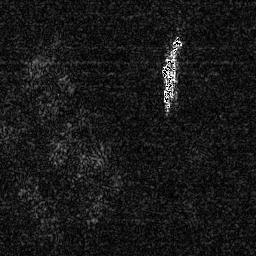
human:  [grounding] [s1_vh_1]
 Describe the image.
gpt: In the satellite image, there is  <ref>1 large ship </ref> <box>[[60, 12, 71, 42, 0]]</box> located at top.